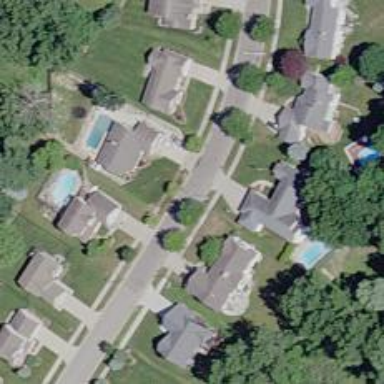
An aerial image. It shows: Driveway.